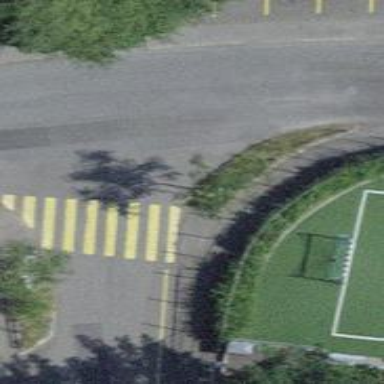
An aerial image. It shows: Kerb barrier.